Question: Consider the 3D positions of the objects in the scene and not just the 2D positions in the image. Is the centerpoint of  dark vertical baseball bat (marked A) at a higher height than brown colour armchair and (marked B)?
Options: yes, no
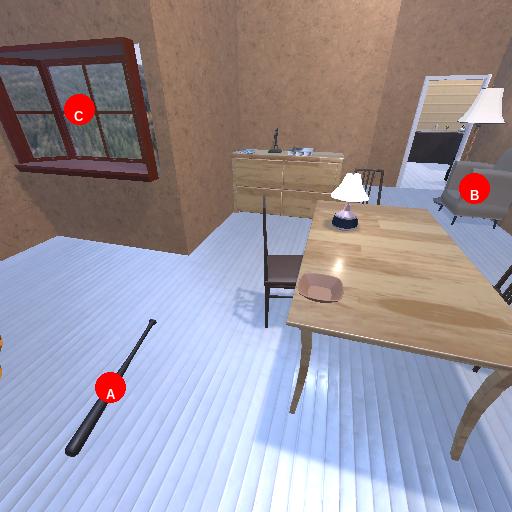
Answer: yes